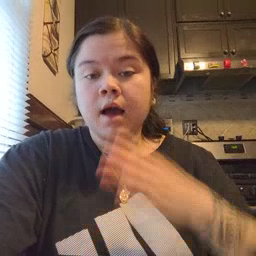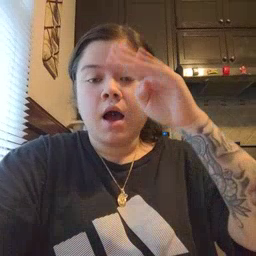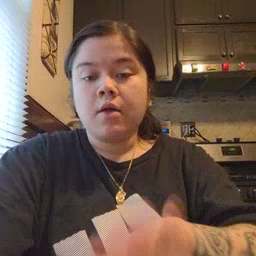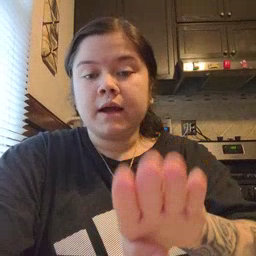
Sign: elephant